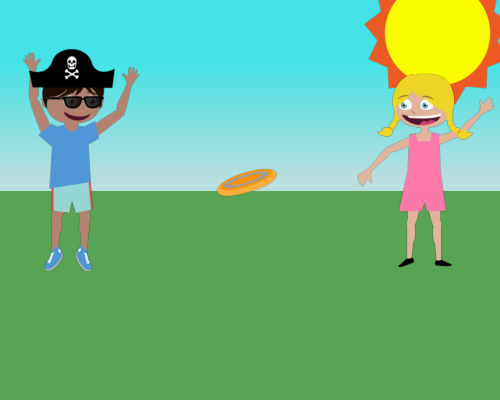
large sun upper right corner top quarter cut off and on left smile jumping boy arms up facing right wearing black sunglasses above right hand is a frisbee on right happy girl waving facing left wearing a pirate hat